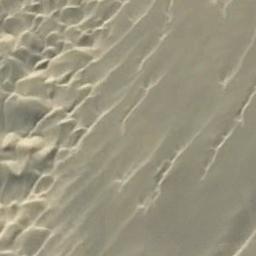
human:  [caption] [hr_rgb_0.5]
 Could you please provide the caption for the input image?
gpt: The desert is full of white sand .

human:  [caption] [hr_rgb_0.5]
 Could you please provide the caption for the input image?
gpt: The desert has yellow sand and some trellis dunes of different sizes .

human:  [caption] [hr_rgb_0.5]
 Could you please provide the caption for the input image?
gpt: There is a winding path in this desert, And the color of the desert is orange-red .

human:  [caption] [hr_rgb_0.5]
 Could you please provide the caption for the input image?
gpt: This is a yellow desert with wavy stripes .

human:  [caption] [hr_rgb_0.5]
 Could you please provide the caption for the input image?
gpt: A yellow desert with some dunes .